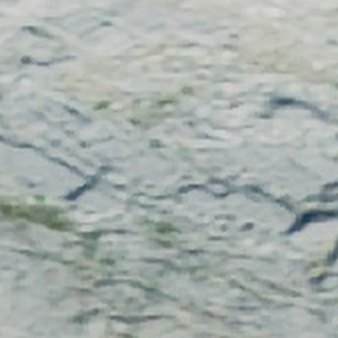
Label: other